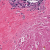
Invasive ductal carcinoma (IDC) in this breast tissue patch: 0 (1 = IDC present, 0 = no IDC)